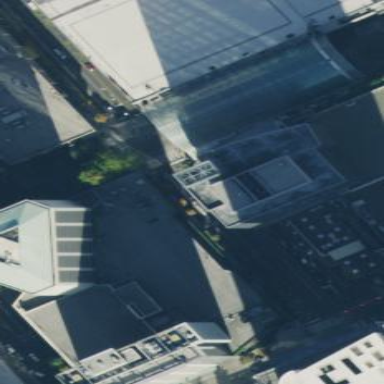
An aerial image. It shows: Part of building is shown in the image.